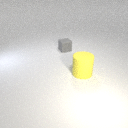
small gray rubber cube behind large yellow rubber cylinder